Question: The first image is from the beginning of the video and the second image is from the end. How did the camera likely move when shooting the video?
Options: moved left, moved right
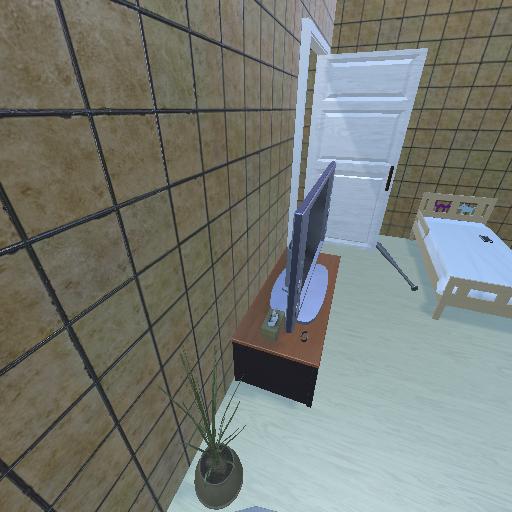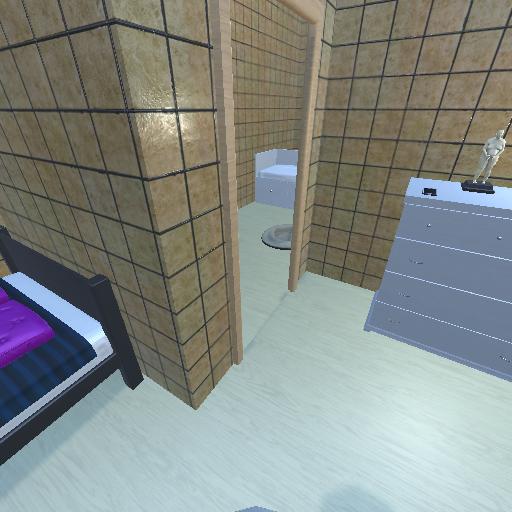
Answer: moved left